Question: I'm trying to make a table that looks like the picture but i can't figure it out... This must be so easy question for you but I'm having trouble making this one work... can anyone help me? Please.

here is my current code for it:
'''
<table width="100%" border="1">
<tr>
<th>Name of Candidates</th>
<th>Educational Attainment</th>
<th>Exprerience</th>
<th>In-Service Trainings & Seminars Attended</th>
<th>Eligibility</th>
<th>Other Qualifications</th>
<th>Interview</th>
<th>Total</th>
<th>Remarks</th>
</tr>
</table>
'''
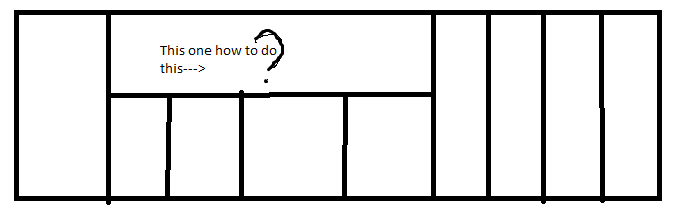
Answer: Use a combination of 'rowspan' and 'colspan'
<URL>
The first row will contain all the cells that takes 2 rows and 1 cell that spreads on 4 columns (gray background on the example). The second row will contain the 4 cells under the cell that spreads on 4 cells.
'''
<table>
<tr>
<td rowspan="2"></td>
<td colspan="4"></td>
<td rowspan="2"></td>
<td rowspan="2"></td>
<td rowspan="2"></td>
<td rowspan="2"></td>
</tr>
<tr>
<td></td>
<td></td>
<td></td>
<td></td>
</tr>
</table>
'''